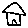
Label: house